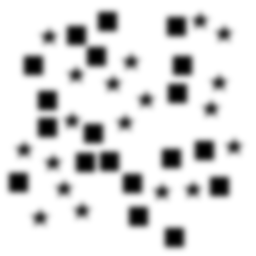
Squares: 19
Triangles: 0
Stars: 19
Total shapes: 38